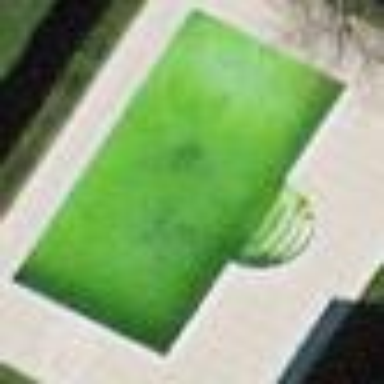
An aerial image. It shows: Swimming pool located in leisure land.